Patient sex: M
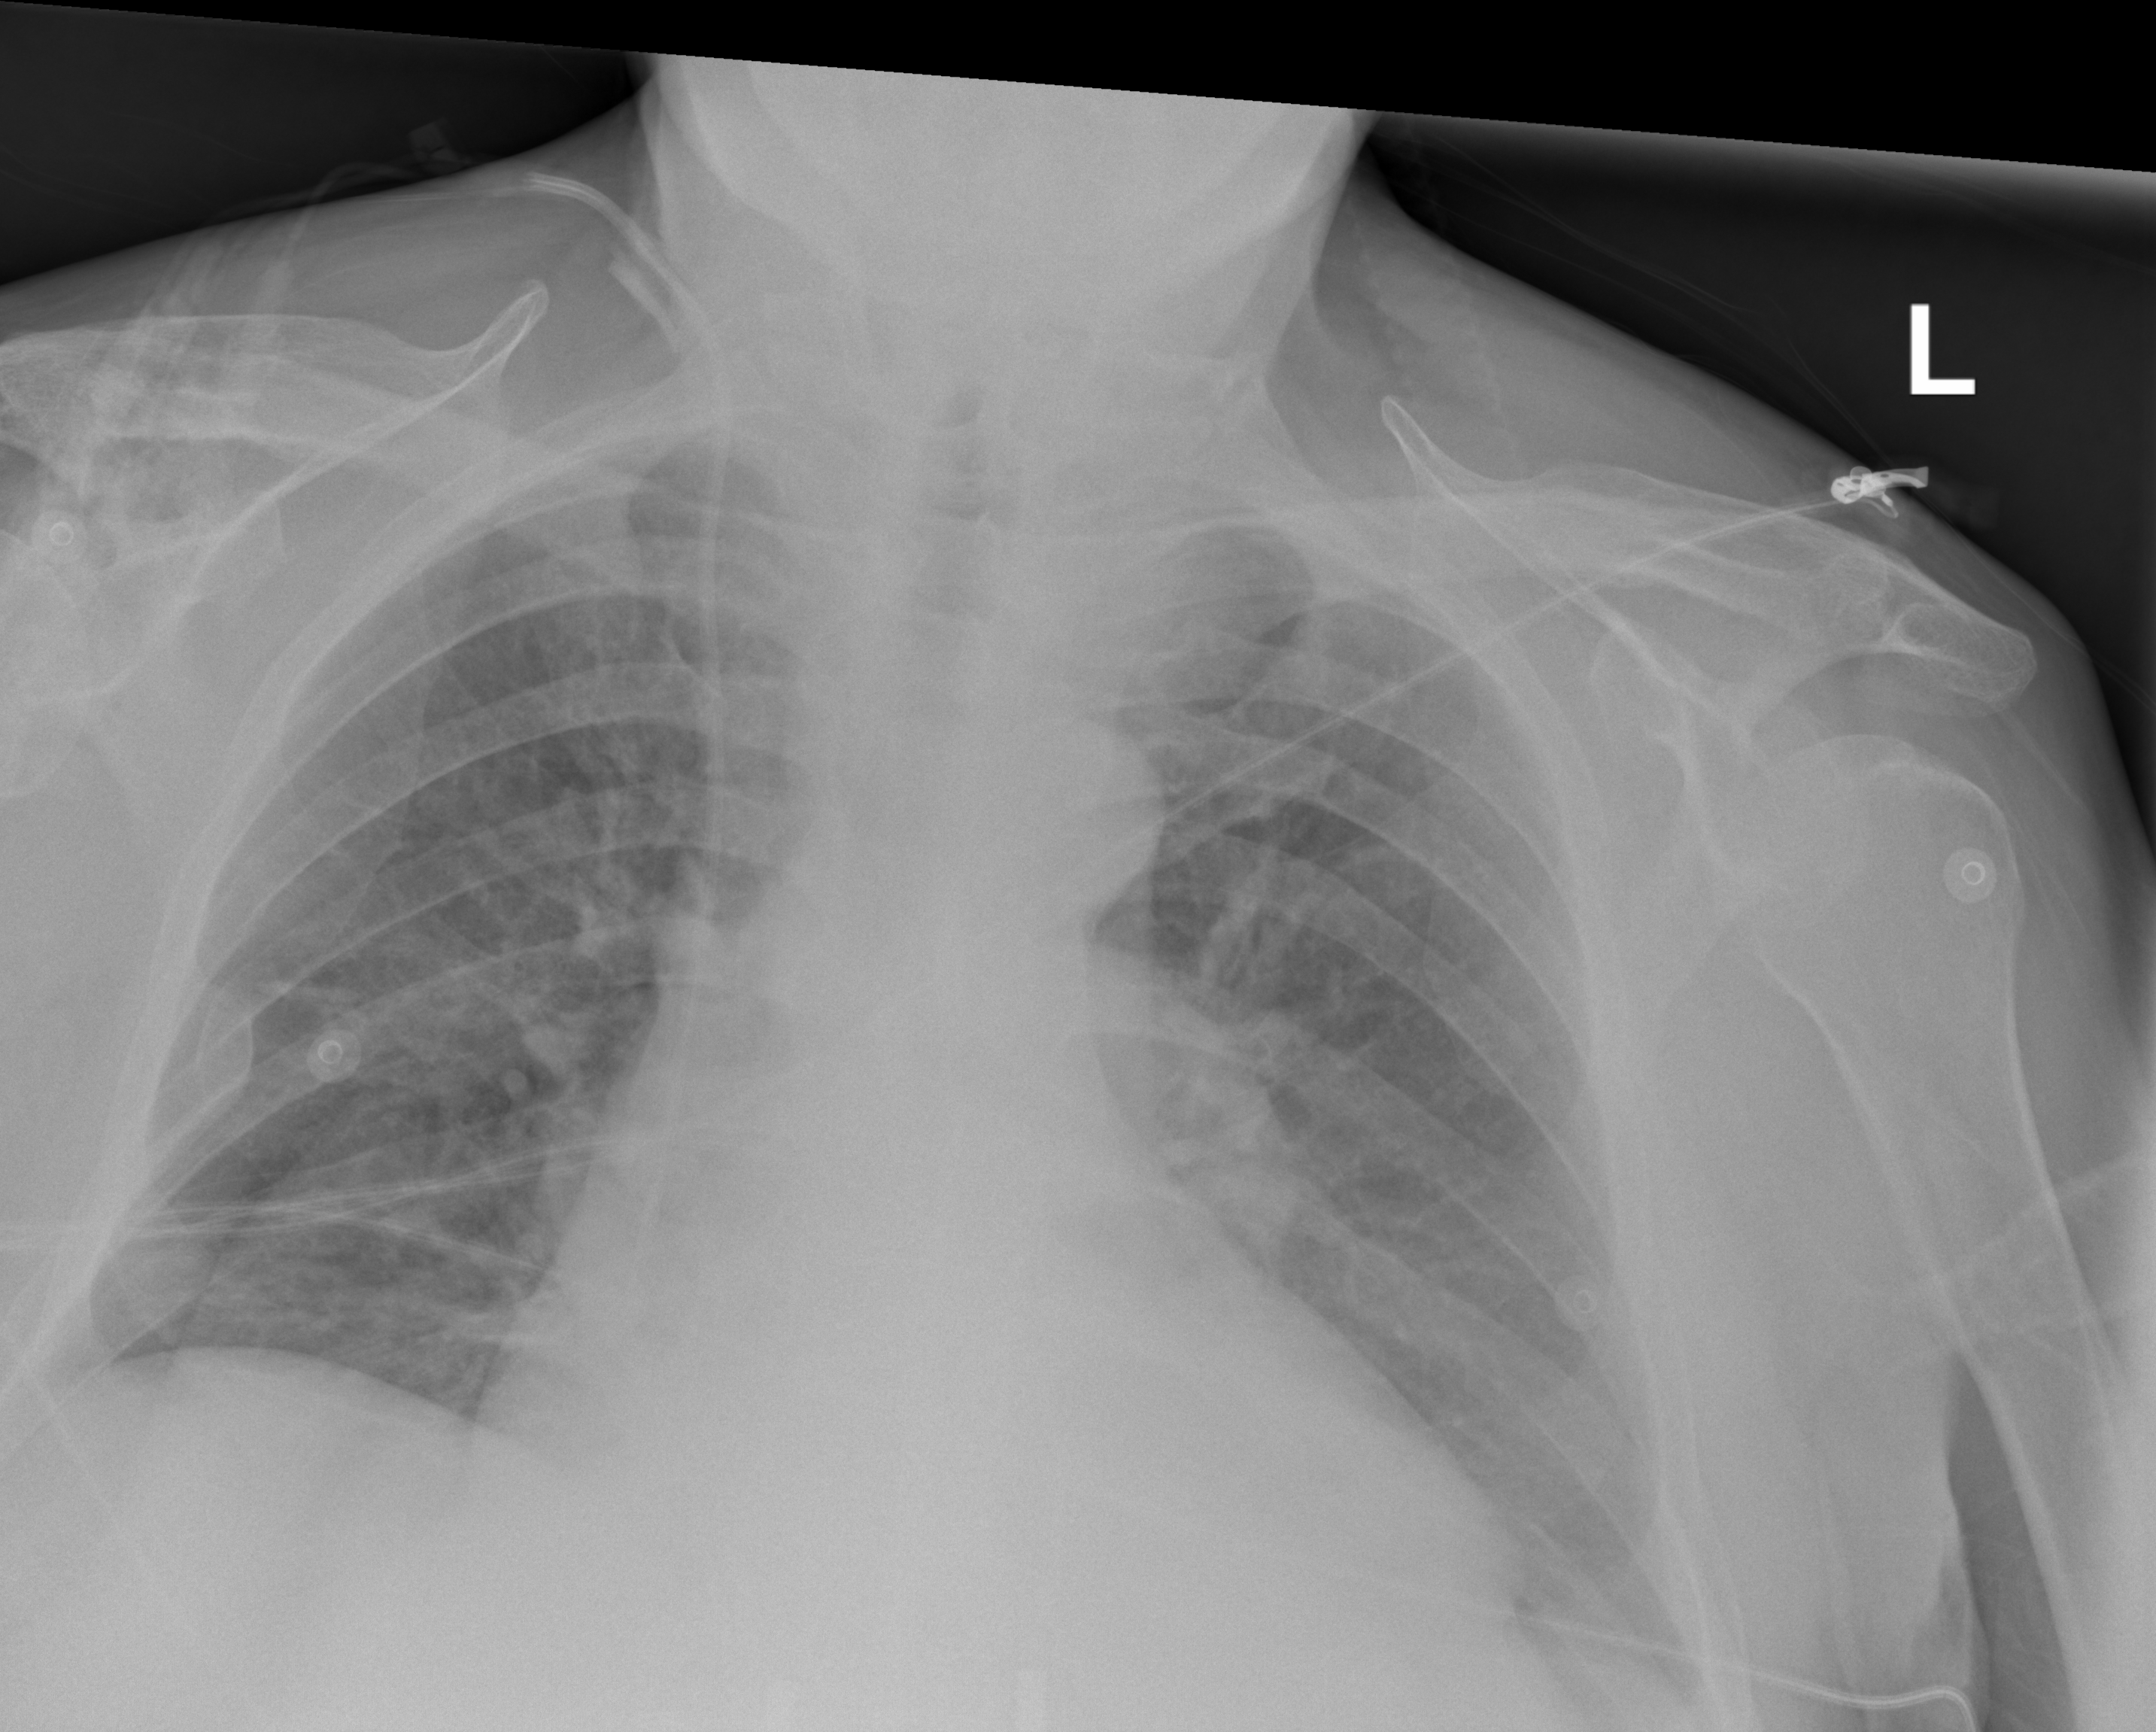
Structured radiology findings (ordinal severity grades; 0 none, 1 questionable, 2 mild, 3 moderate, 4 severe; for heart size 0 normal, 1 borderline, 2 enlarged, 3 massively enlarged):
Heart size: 2
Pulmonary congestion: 2
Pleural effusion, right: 0
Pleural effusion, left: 2
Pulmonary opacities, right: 1
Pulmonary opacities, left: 0
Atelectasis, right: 2
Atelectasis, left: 2